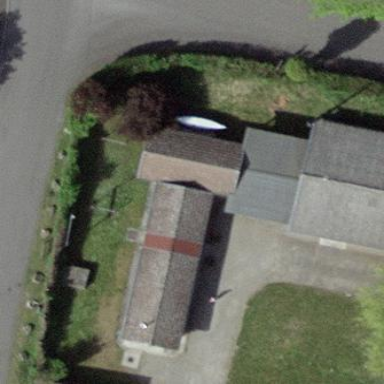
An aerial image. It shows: Building with toilets.